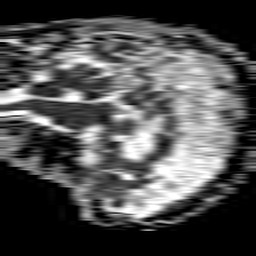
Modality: ADC
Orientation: sagittal
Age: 76
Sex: male
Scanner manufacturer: philips
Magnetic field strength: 1.5 T
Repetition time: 4.6 s
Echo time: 0.08631 s